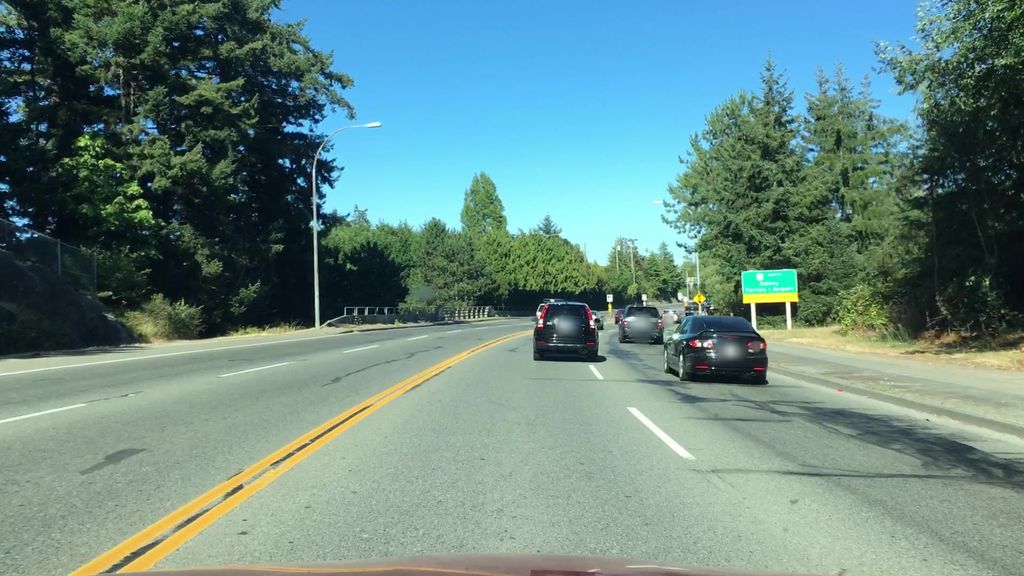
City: victoria